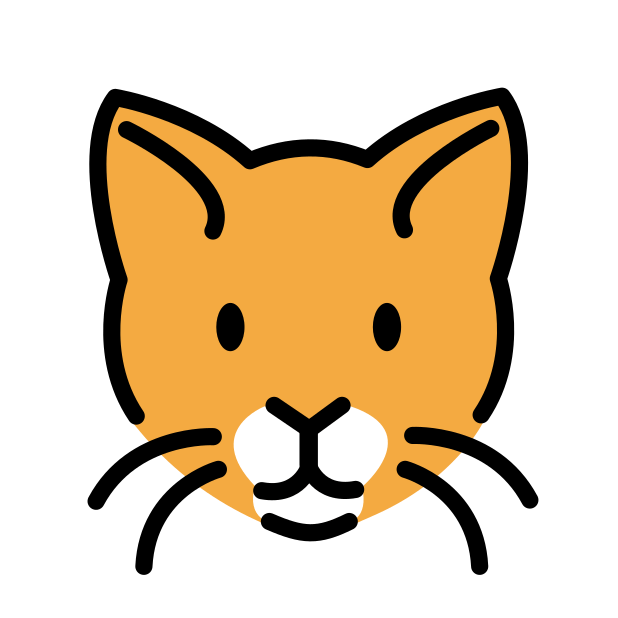
Emoji: 🐱
Name: cat face
Unicode: 0x1f431